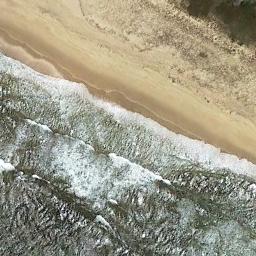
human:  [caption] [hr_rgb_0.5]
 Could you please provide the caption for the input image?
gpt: The huge waves wash the yellow beach .

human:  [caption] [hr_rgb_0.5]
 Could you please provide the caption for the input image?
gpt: The beach with khaki sand and the white waves washed ashore .

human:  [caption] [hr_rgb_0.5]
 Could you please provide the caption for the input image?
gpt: The waves were blowing by the beach .

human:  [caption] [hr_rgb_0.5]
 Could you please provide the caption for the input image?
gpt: There are brown water and golden sand near the beach .

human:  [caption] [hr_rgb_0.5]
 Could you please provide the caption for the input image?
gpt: There are water marks on the beach .